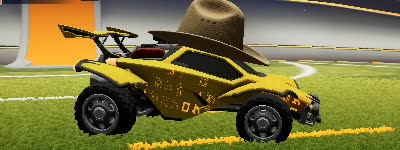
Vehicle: octane